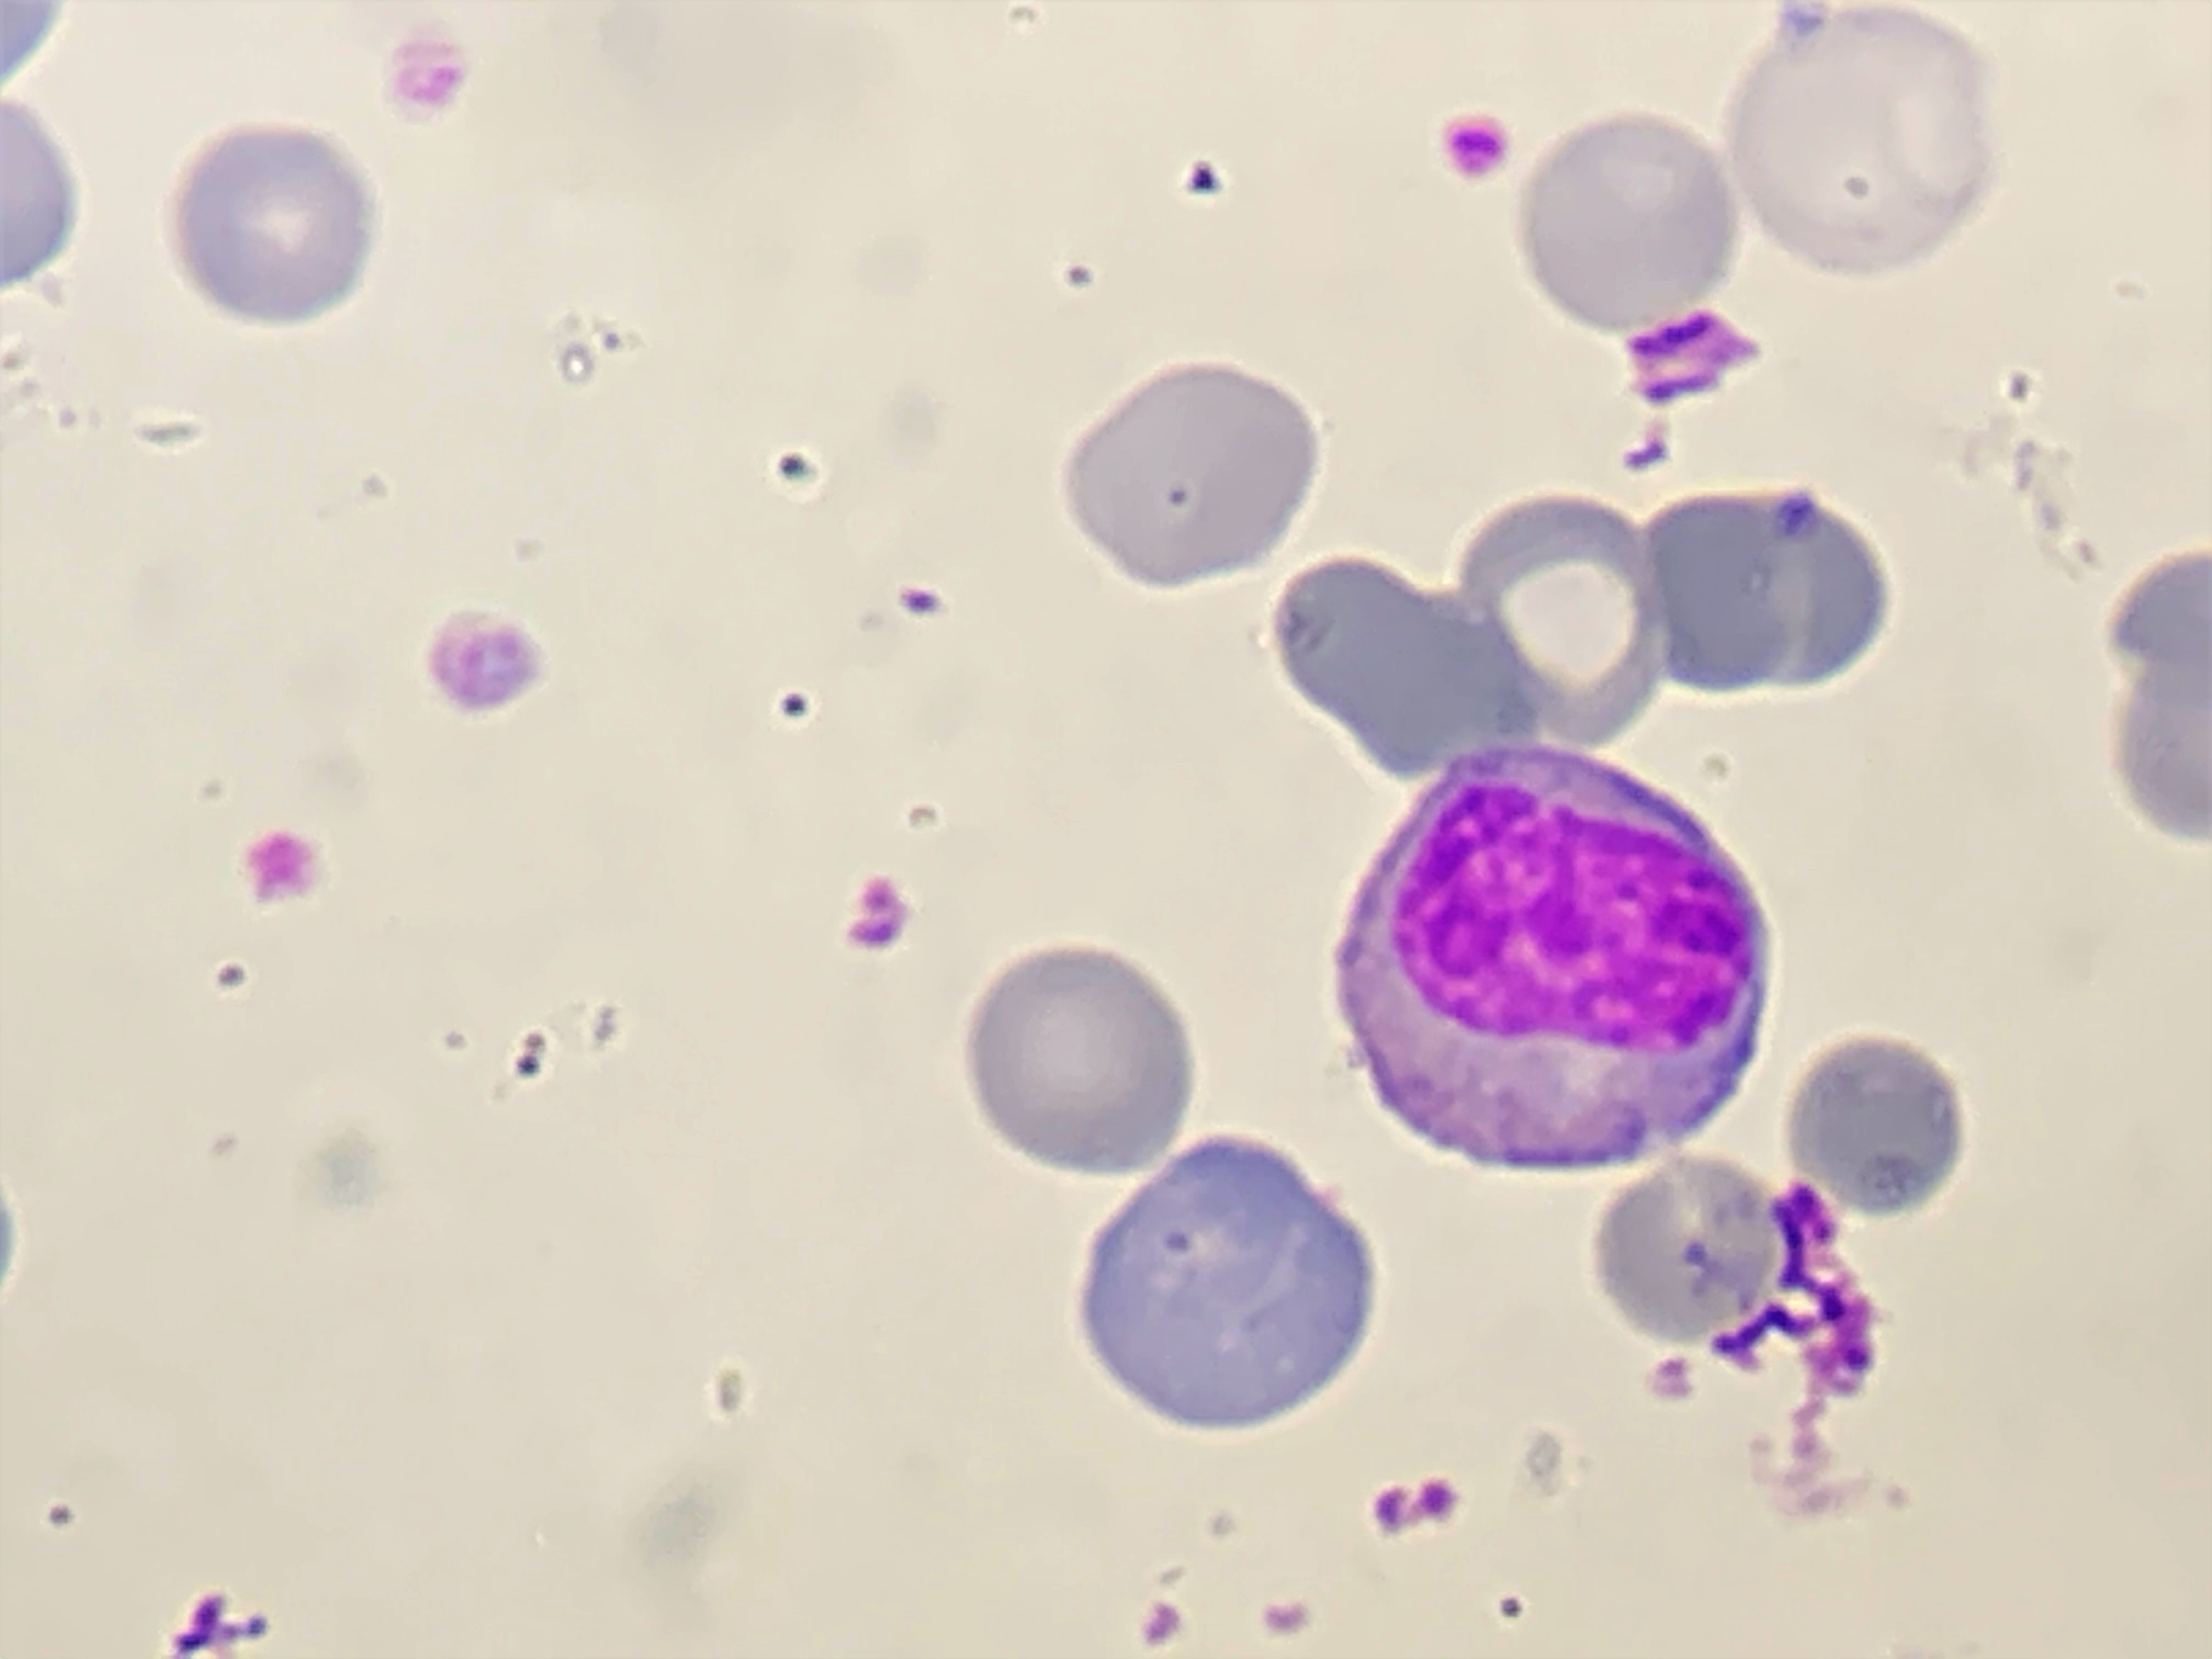
Cell type: MYELOCYTE